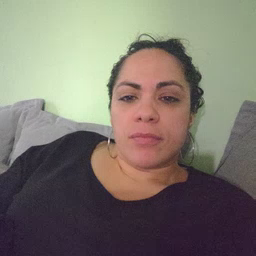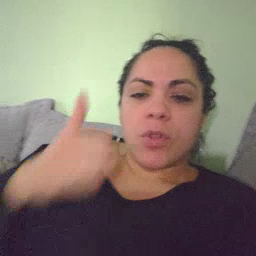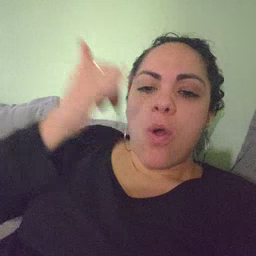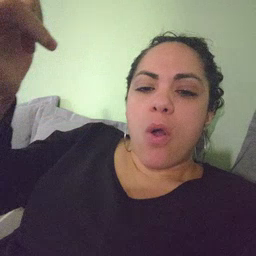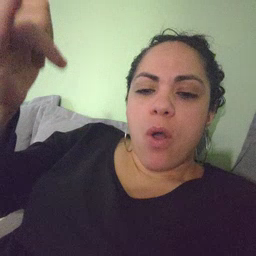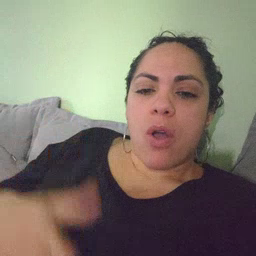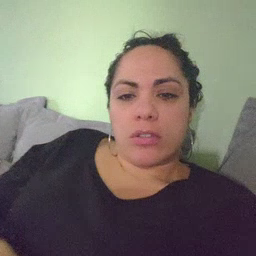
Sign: callonphone